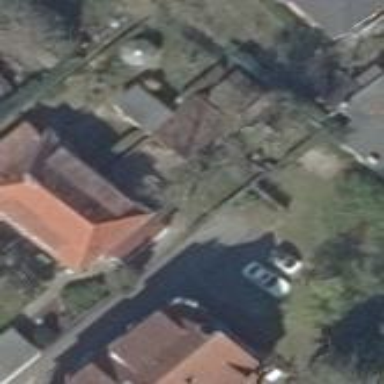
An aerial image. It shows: Hipped roof semi-detached house.